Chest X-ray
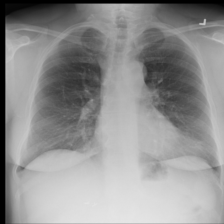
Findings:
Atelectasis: negative
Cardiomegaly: negative
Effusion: negative
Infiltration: negative
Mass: negative
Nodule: negative
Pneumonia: negative
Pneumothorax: negative
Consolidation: negative
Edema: negative
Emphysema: negative
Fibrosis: negative
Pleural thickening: negative
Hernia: negative